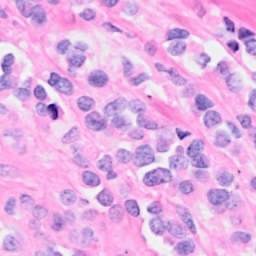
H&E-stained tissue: Breast